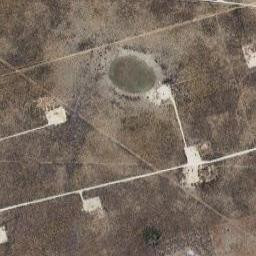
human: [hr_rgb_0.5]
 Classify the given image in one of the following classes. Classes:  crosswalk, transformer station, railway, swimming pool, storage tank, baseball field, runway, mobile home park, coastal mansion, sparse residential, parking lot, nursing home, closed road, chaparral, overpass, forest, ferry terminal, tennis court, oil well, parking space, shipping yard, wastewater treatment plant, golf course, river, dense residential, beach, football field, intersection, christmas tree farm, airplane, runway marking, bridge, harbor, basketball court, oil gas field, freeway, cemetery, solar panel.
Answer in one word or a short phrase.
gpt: oil gas field